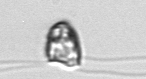
Label: flagellate_morphotype1